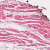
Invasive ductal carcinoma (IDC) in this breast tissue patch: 0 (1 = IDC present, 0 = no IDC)